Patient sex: F
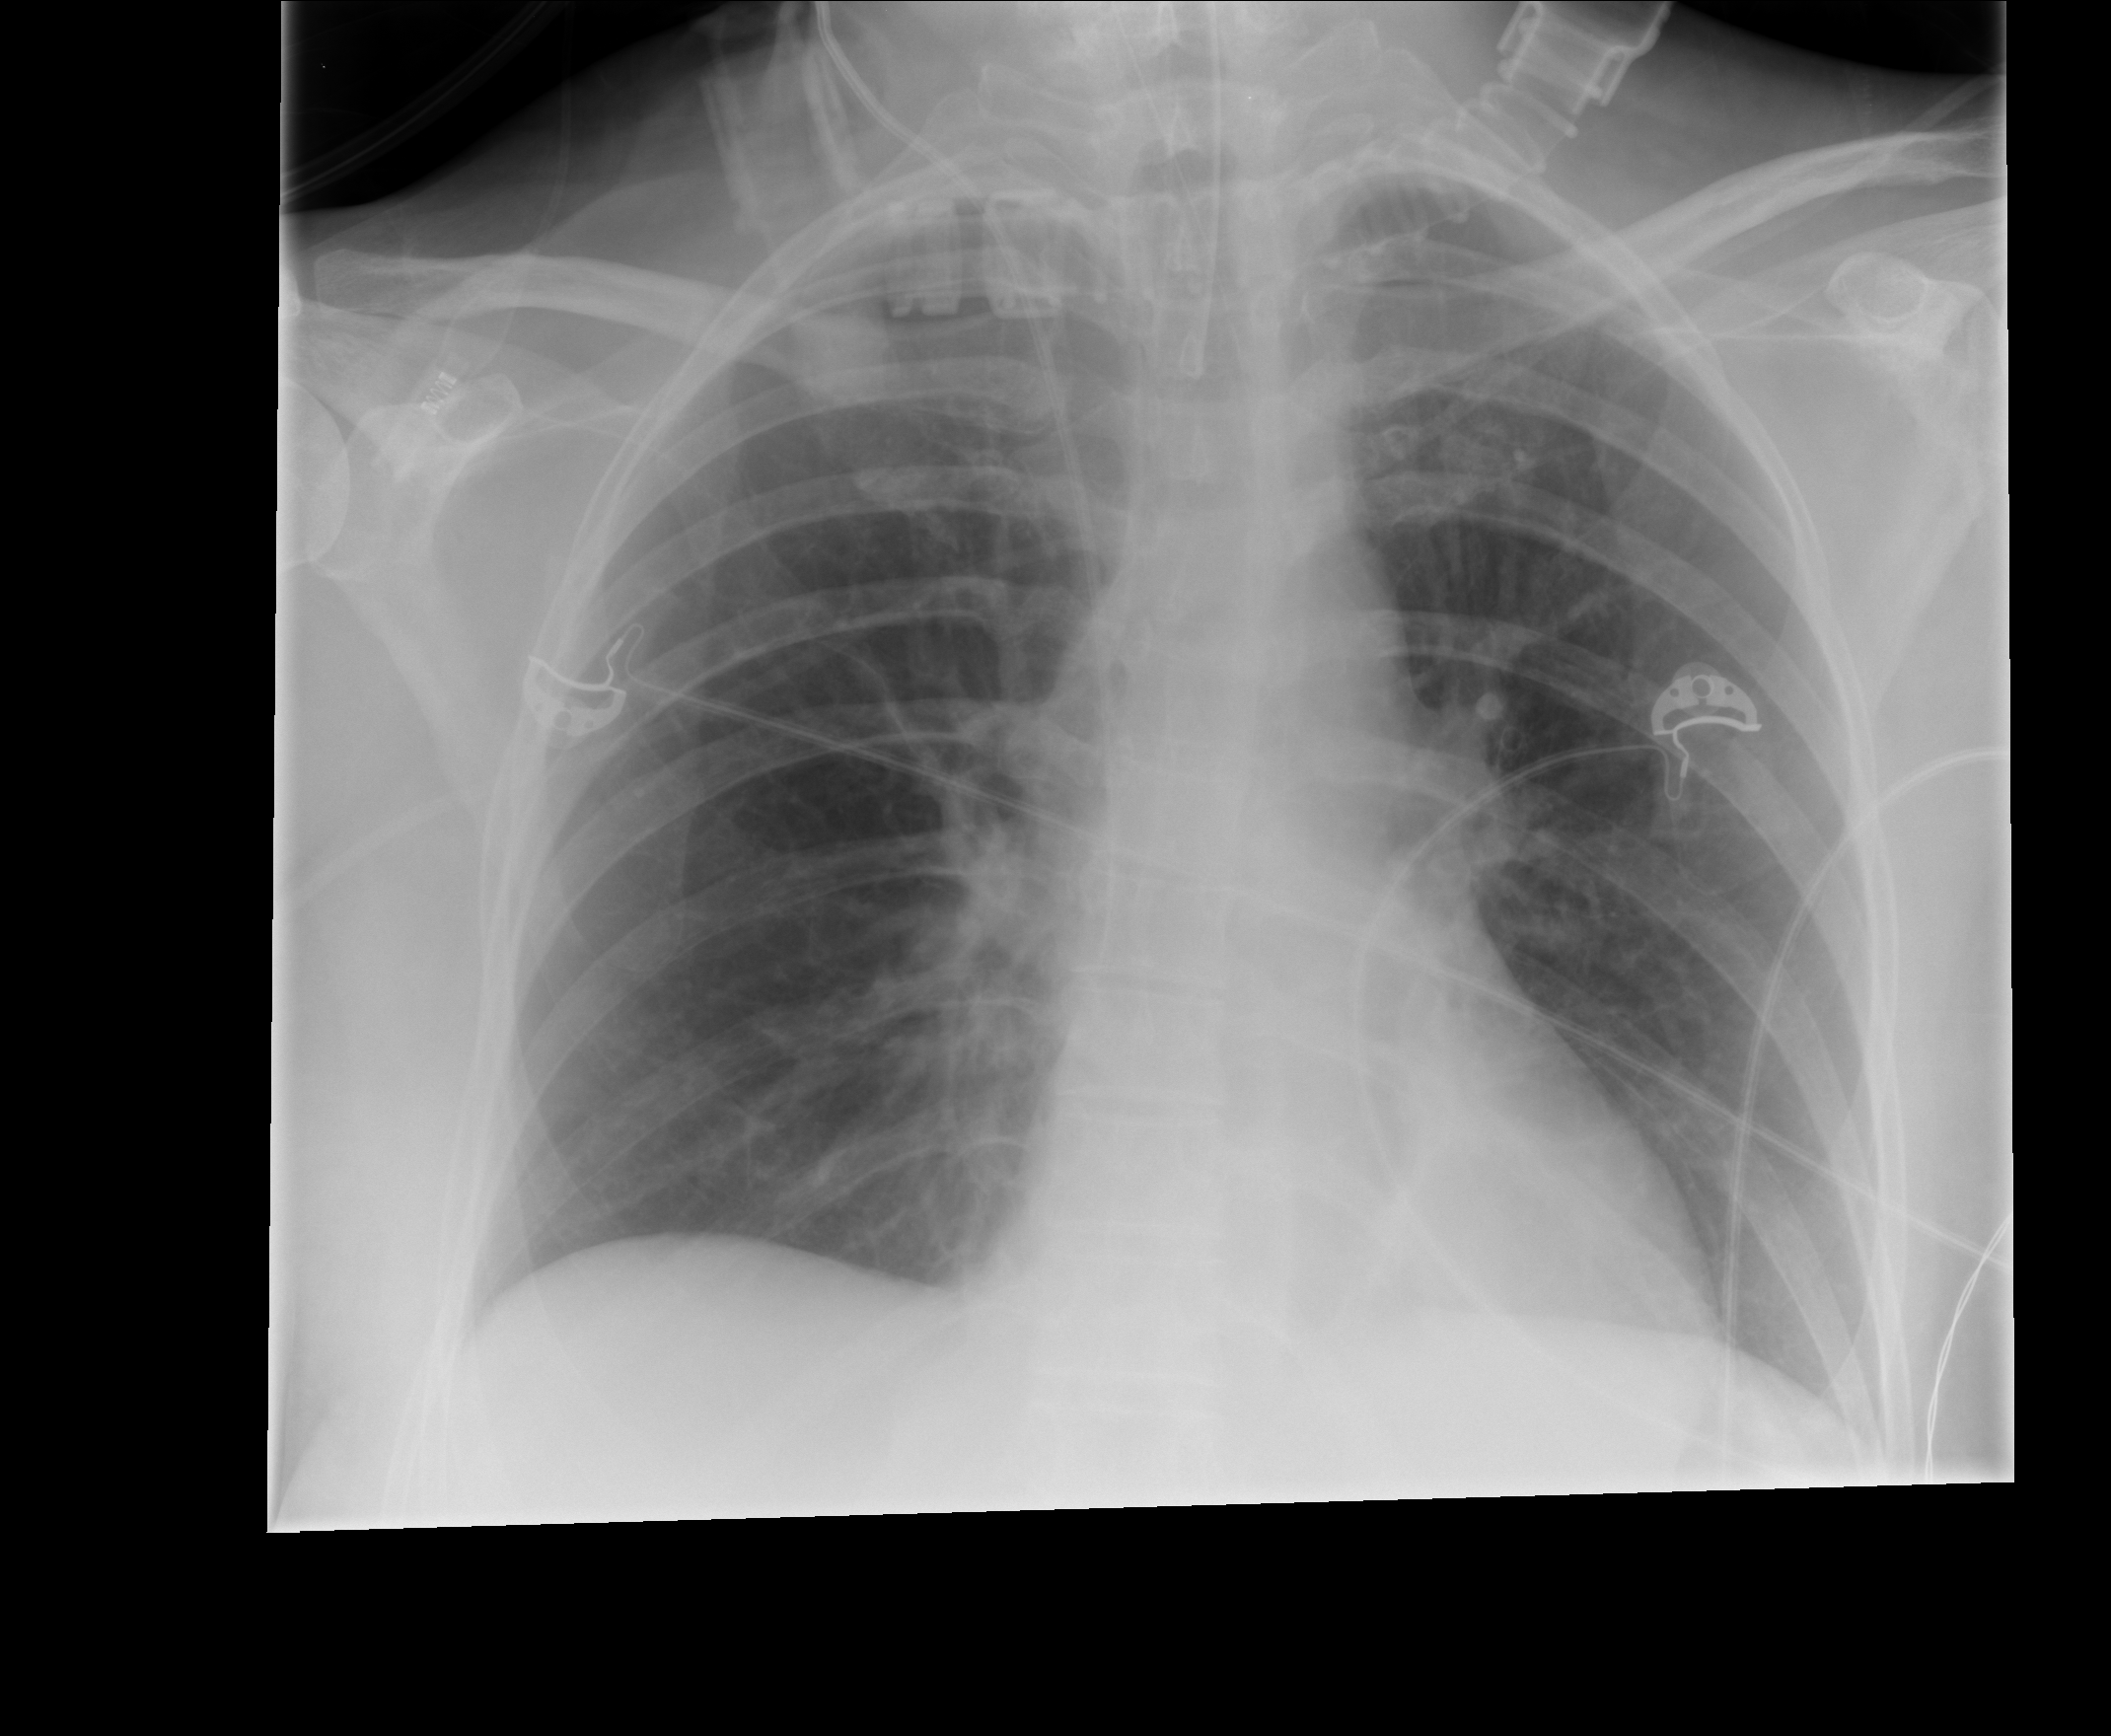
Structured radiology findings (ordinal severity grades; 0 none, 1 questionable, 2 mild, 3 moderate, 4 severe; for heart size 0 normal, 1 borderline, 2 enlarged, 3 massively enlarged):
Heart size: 0
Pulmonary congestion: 2
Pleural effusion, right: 0
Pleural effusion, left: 0
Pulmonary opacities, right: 0
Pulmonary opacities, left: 0
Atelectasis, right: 0
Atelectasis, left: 0